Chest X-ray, PA view. Patient: 29 years old, sex M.
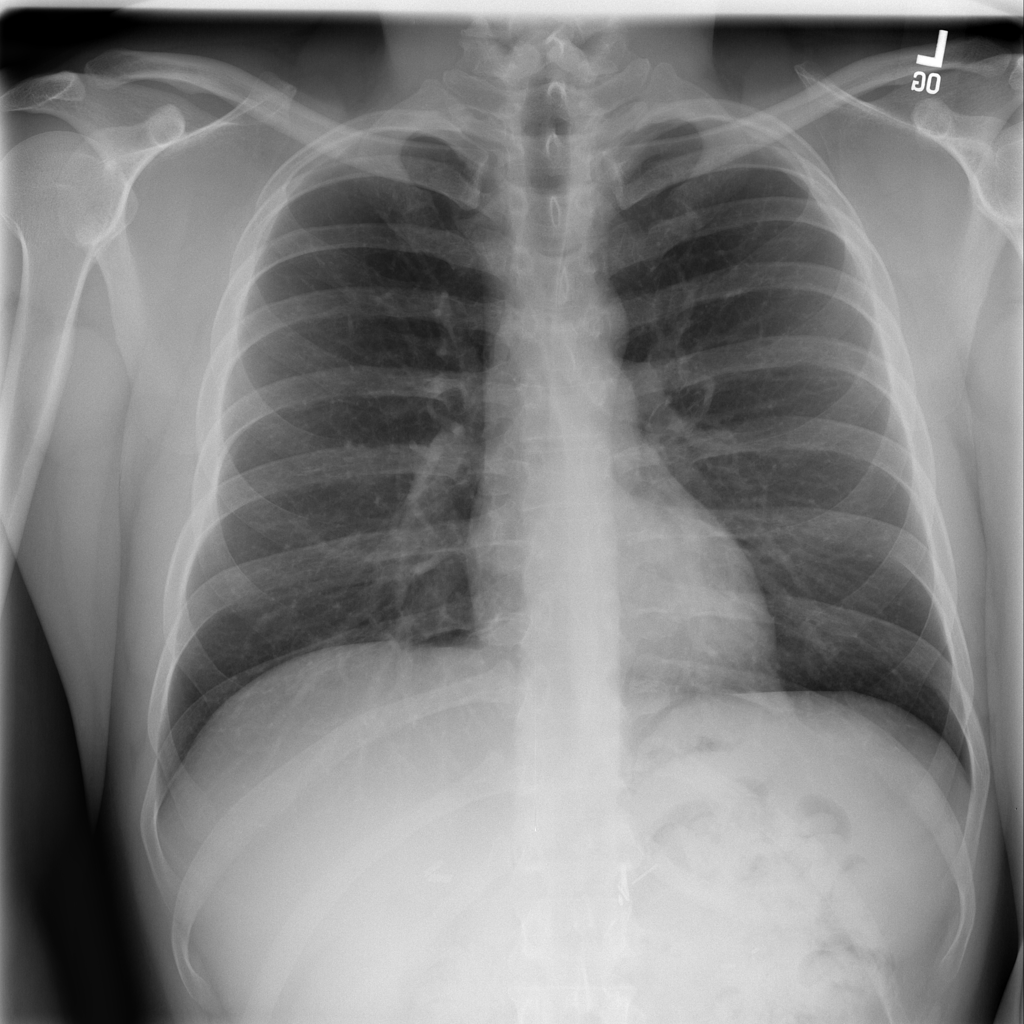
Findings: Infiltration